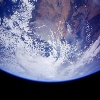
Label: cloud